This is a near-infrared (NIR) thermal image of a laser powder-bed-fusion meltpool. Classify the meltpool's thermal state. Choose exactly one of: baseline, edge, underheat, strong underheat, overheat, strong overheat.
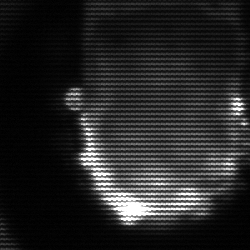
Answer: baseline